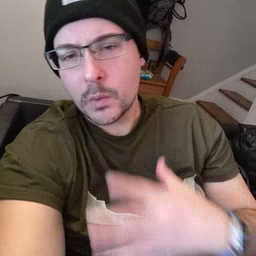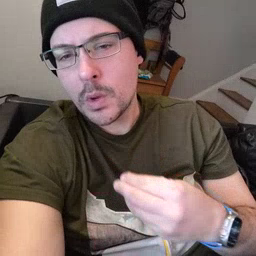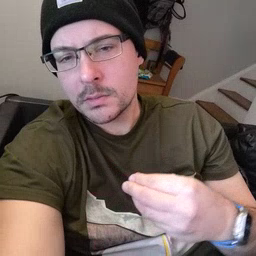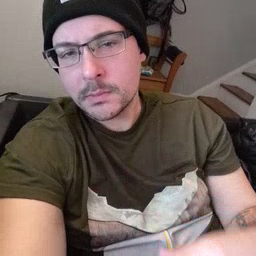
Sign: white